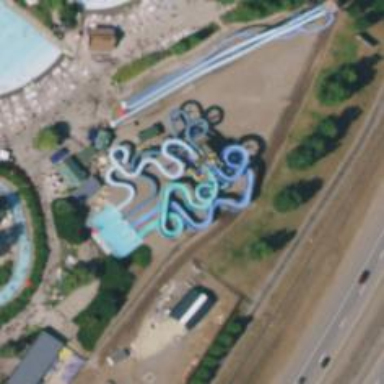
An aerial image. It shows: Water slide attraction.